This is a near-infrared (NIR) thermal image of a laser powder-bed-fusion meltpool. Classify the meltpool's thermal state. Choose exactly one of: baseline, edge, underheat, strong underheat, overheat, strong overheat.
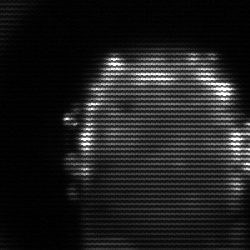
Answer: baseline